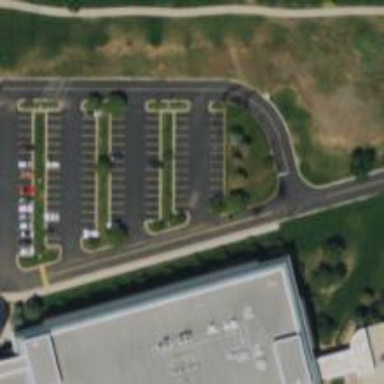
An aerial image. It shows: Parking space is available.